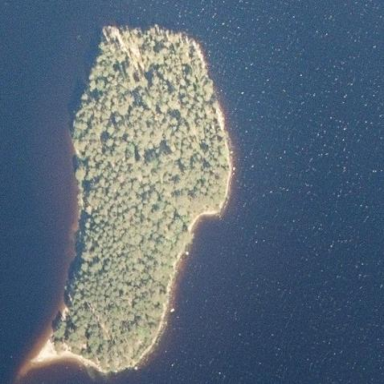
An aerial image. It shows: Islet covered with needle-leaved woodland.